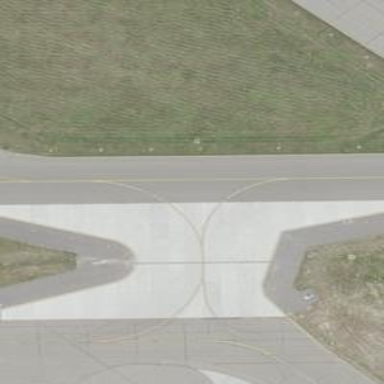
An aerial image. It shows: View of taxiway at the airport.